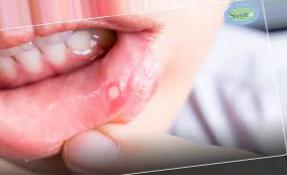
Condition: Mouth Ulcer